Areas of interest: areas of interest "Shopping Mall"
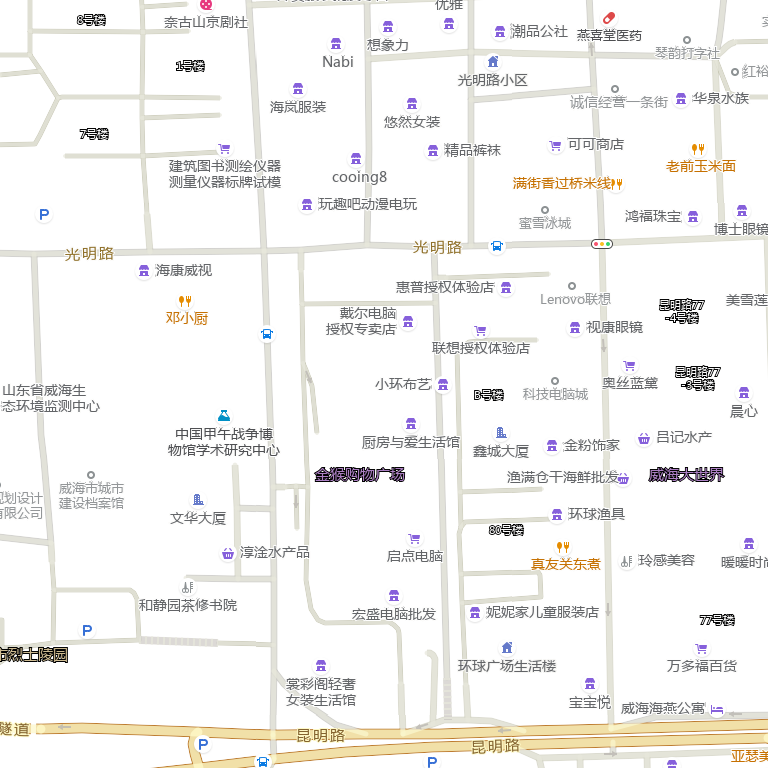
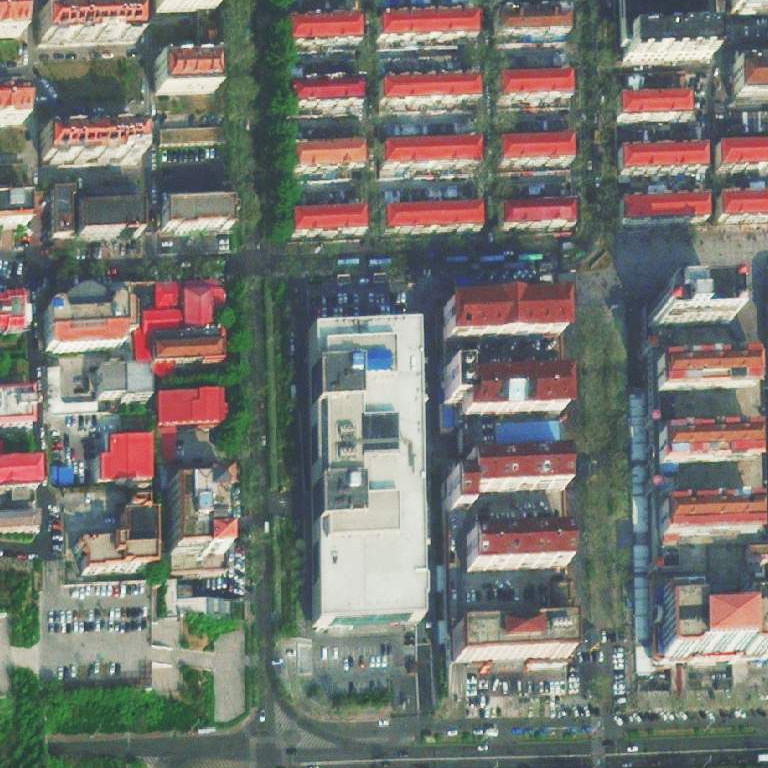